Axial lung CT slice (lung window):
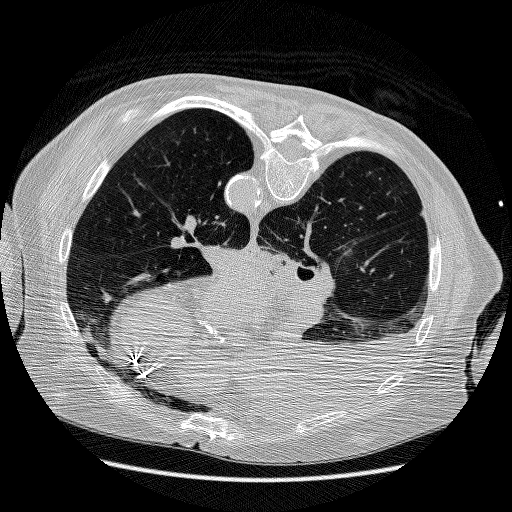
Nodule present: no